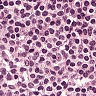
Metastatic tissue present: no